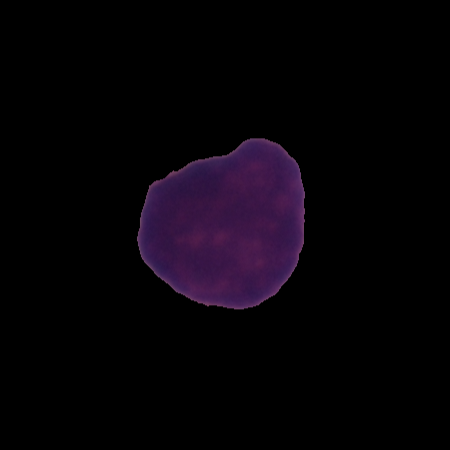
Label: healthy